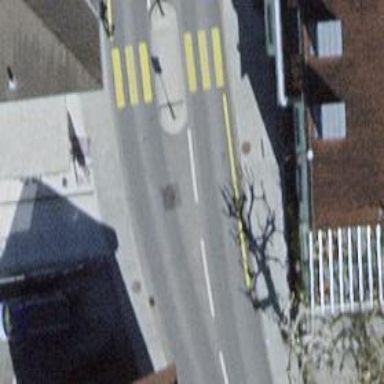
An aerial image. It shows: Secondary road with asphalt surface and sidewalks on both sides.